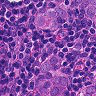
Metastatic tissue present: yes